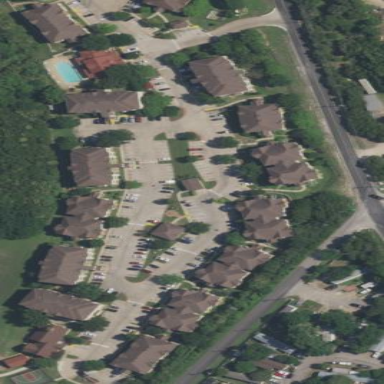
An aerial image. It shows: Residential area with apartments.